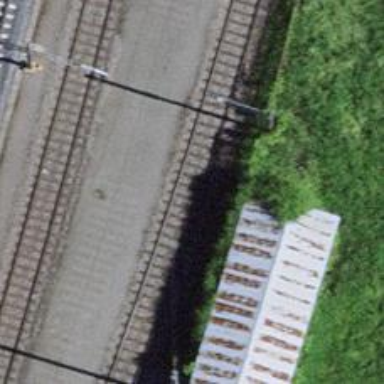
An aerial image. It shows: Railway siding with one electrified track and contact line.